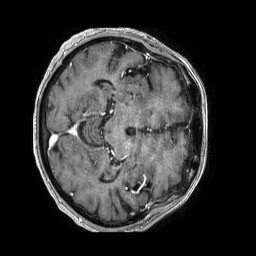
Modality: T1w
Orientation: axial
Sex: male
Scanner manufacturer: philips
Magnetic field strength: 1.5 T
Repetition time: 0.007654 s
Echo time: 0.003521 s